Question: I have this code. When I click the button alert "hello" appears but further steps of Json stringify is not working.
'''
$('.maxi').click(function () {
alert("hello");
var str = "";
x = $('#form_simple').serializeArray();
str = JSON.stringify(x);
$('#<%=hdnfld_stuseat.ClientID %>').val(str);
});
'''
asp.net:
'''
<form id="form_simple" runat="server">
.............codes..........
</form>
'''
Browser side view source:
I have checked the browser side form name. It is as exactly as 'form_simple'.

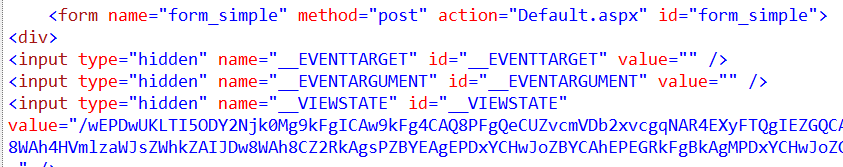
Answer: It was my mistake.
I had put the hiddenfield 'hdnfld_stuseat' in a panel which is currently hidden.
So Jquery can't able to find 'hdnfld_stuseat' in the page to stringify. I changed the place of hiddenfield into the panel where the button (with cssclass='maxi') lies and that panel is not currently hidden. Silly mistake!